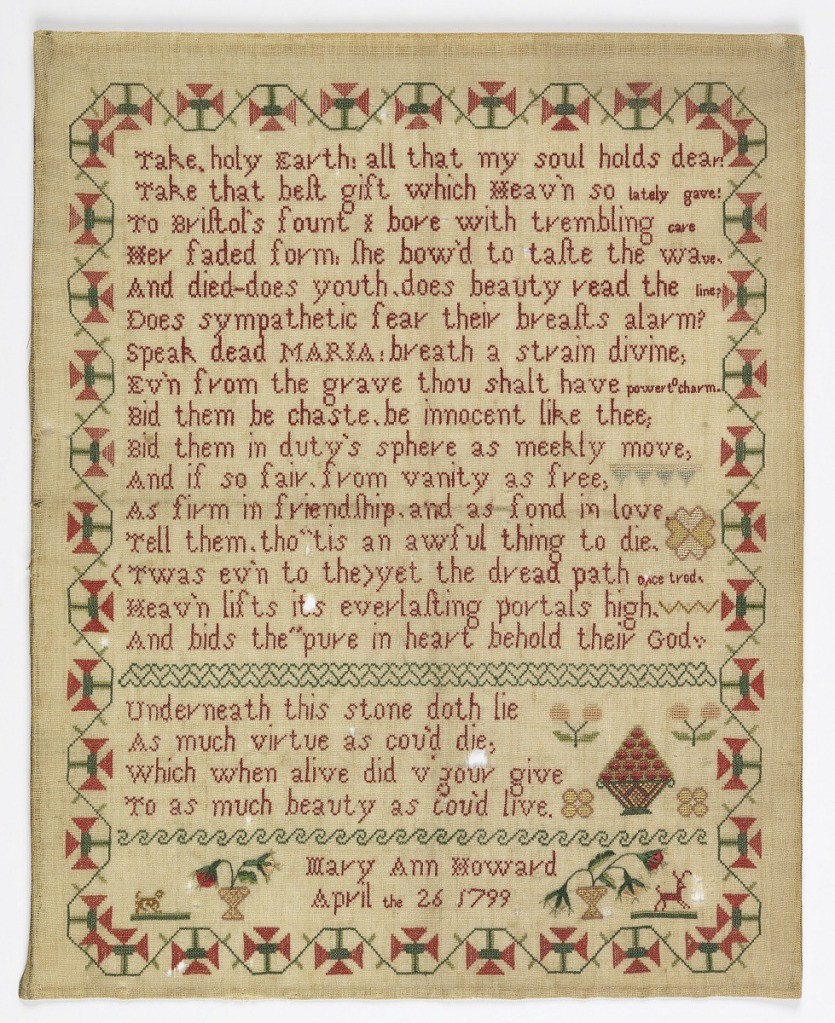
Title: Sampler
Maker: Mary Ann Howard
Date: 1799
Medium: silk on wool Technique: cross, stem and satin stitches on plain weave foundation. Counted stitches.
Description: Memorial verse with a curving floral border. Verse reads:
"Take holy Earth:
All that my soul holds dear:
Take that best gift which Heav'n so lately gave:
To Bristol's fount I bore with trembling care Her faded form:
She bow'd to taste the wave, and died-does youth,
does beauty read the line?
Does sympathetic fear their breast alarm?
Speak dead MARIA: Breath a strain divine,
Ev'n from the grave thou shalt have power to charm.
Bid them be chaste, be innocent like thee,
Bid them in duty's sphere as meekly move,
And if so fair, from vanity as free,
As firm in friendship, and as fond in love.
Tell them, tho tis an awful thing to die
(Twas ev'n to thee)
yet the dread path once trod,
Heav'n lifts its everlasting portals high,
And bids the pure in heart behold their God.
Underneath this stone doth lie,
As much virtue as cou'd die,
which when alive did vigour give,
To as much beauty as cou'd live.

Signed "Mary Ann Howard, April the 26 1799."